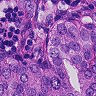
Metastatic tissue present: yes